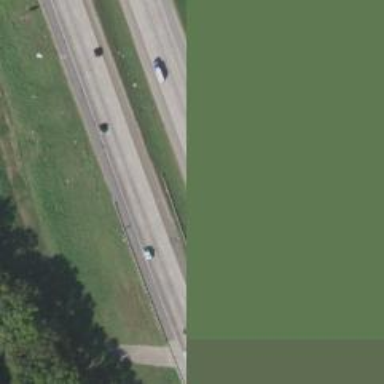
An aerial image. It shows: Motorway.